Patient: sex F, age 69
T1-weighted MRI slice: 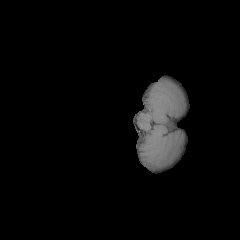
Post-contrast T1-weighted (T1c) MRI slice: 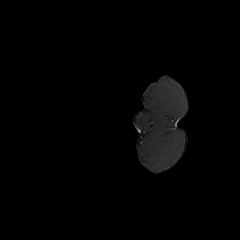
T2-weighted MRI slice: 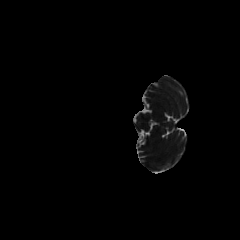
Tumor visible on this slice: no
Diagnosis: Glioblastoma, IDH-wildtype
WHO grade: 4